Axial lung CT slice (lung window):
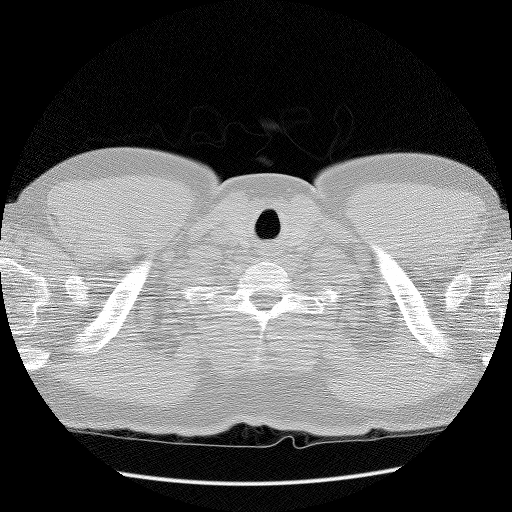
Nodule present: no